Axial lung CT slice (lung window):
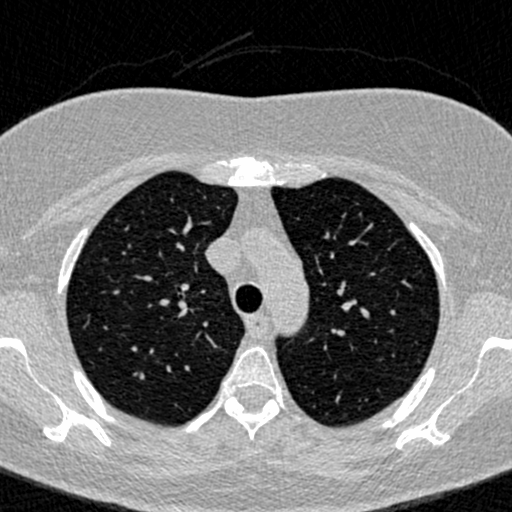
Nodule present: no